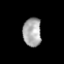
Tissue: prostate
Cell type: T cells
Senescence score: 0.3346
Nuclear area (px): 515
Mean DAPI intensity: 168.078